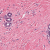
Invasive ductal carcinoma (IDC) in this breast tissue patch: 0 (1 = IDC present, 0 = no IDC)